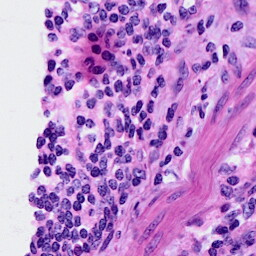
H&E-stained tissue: Cervix